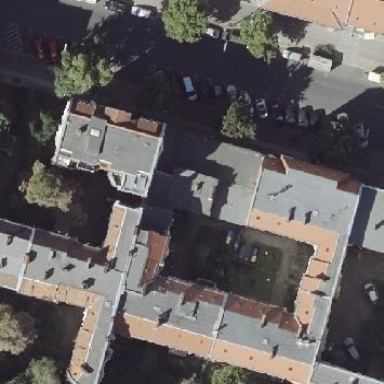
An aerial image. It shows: Building with apartments and flat roof.